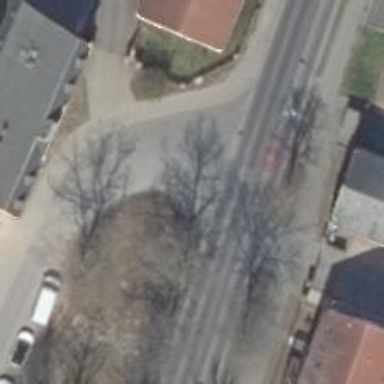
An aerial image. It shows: Road with "give way" sign.